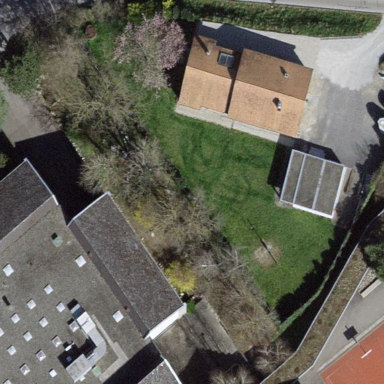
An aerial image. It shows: Residential garden area classified as leisure land.